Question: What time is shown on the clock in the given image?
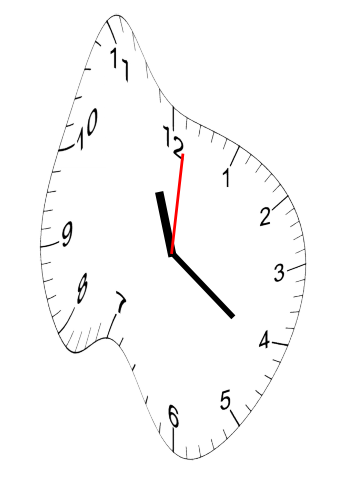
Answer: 11:21:01